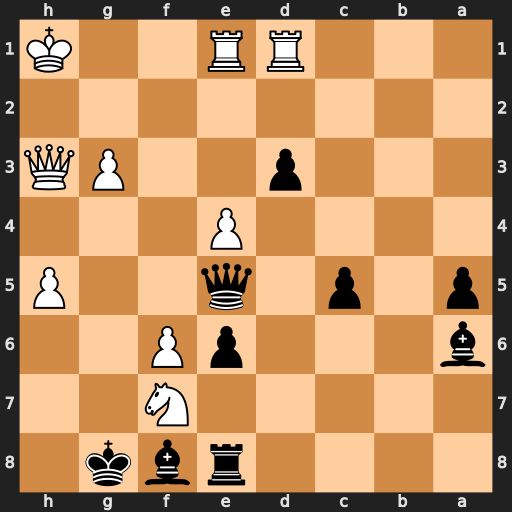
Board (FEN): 4rbk1/5N2/b3pP2/p1p1q2P/4P3/3p2PQ/8/3RR2K
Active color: b
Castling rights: -
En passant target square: -
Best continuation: Kxf7 Qg4 Kxf6